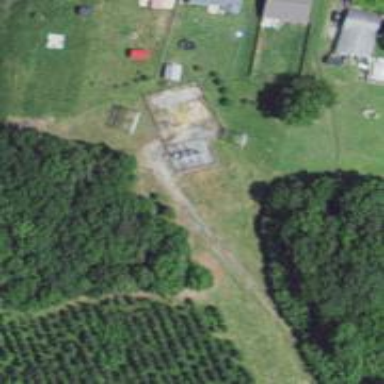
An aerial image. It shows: Switching substation for power distribution.